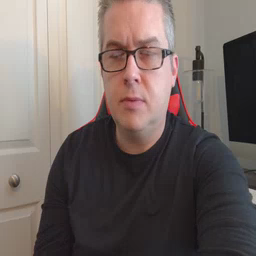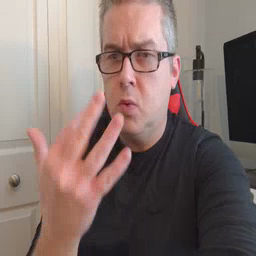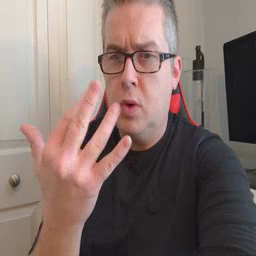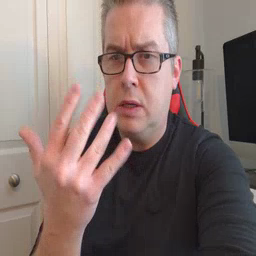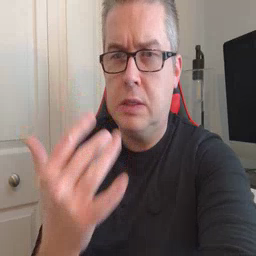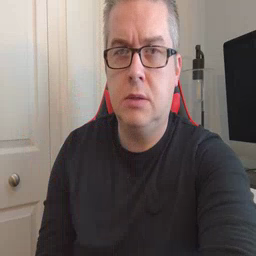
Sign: wait